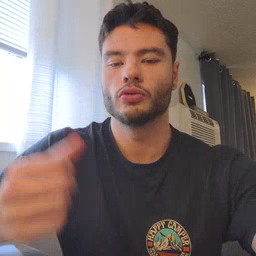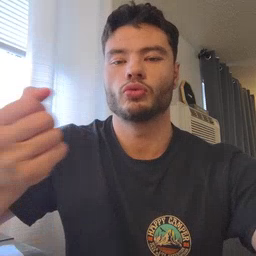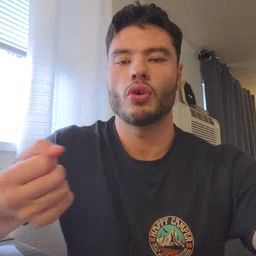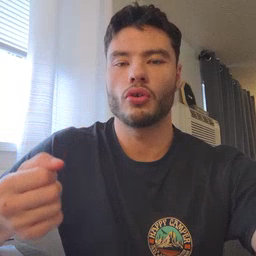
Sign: drawer